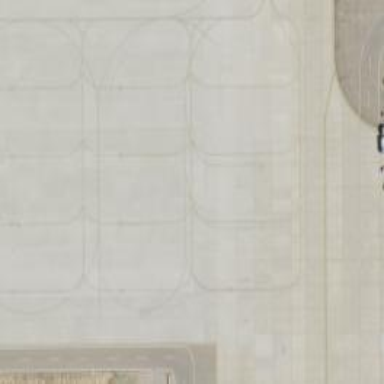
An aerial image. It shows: View of taxiway at the airport.